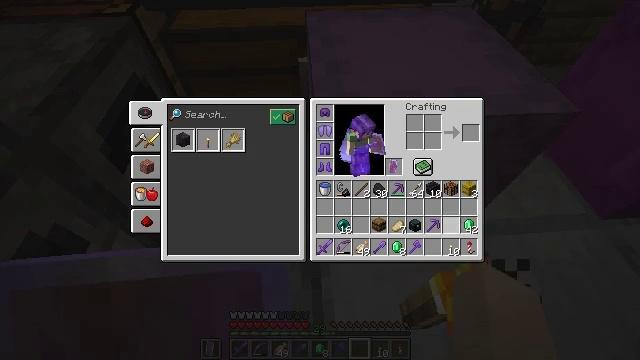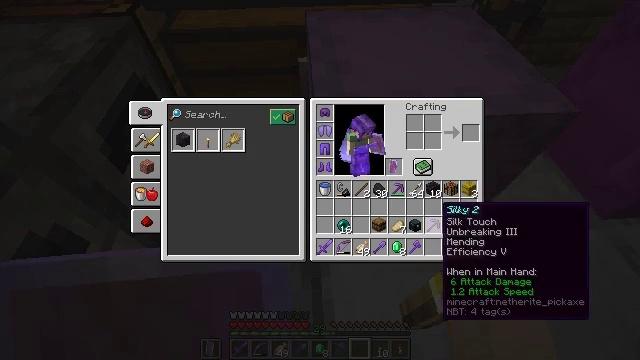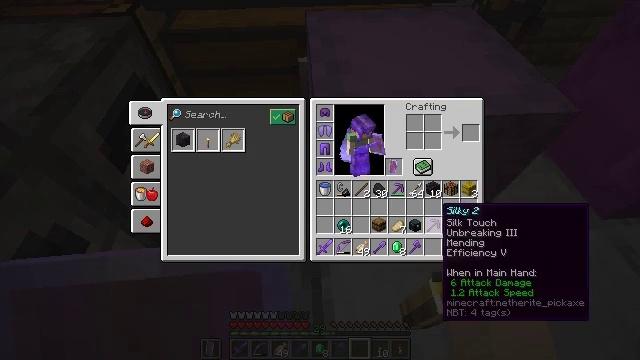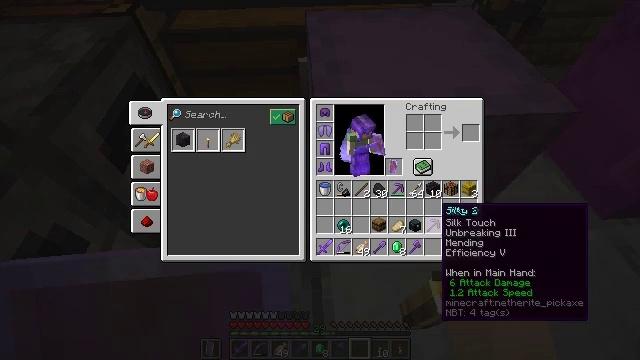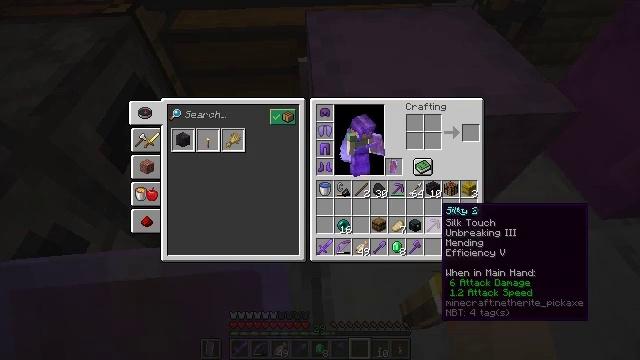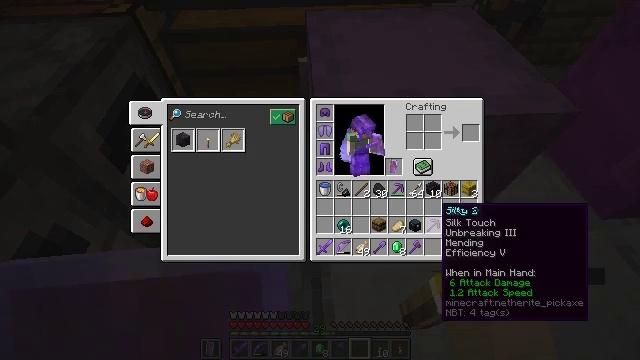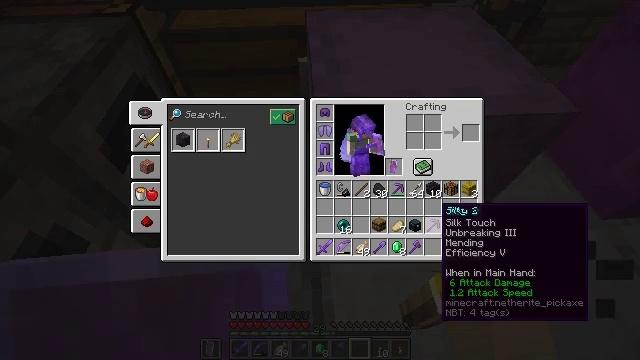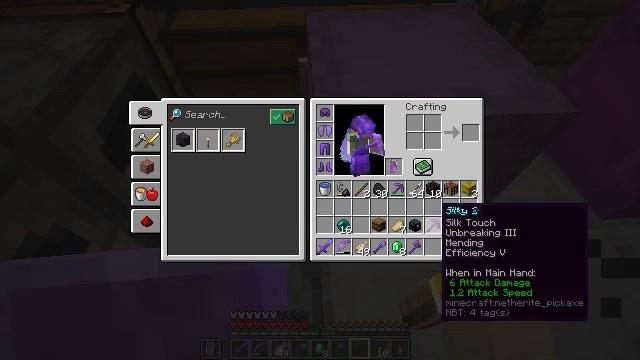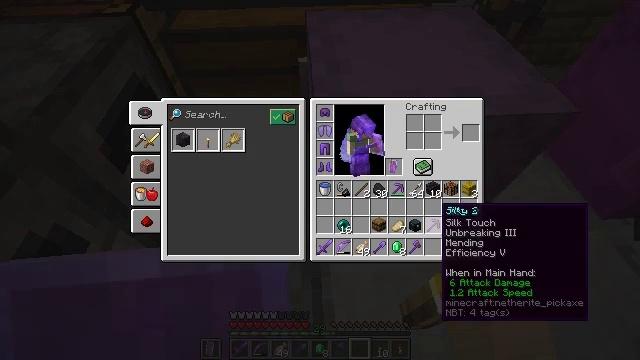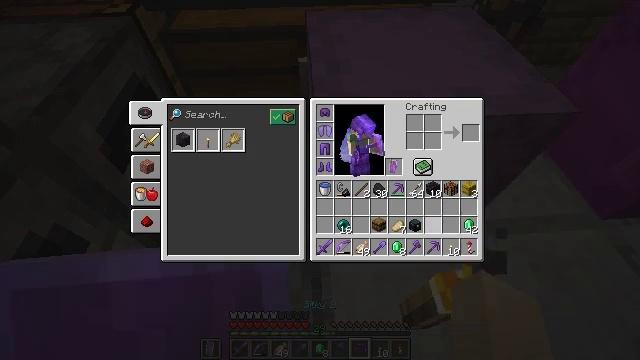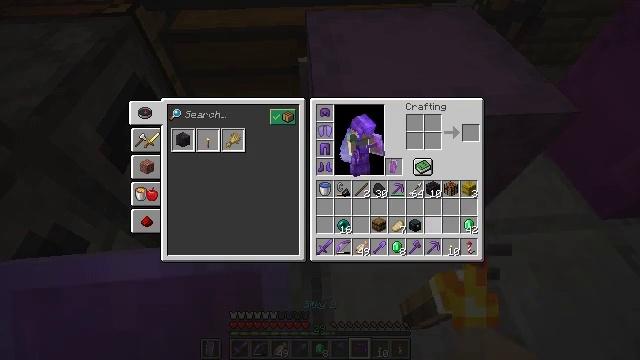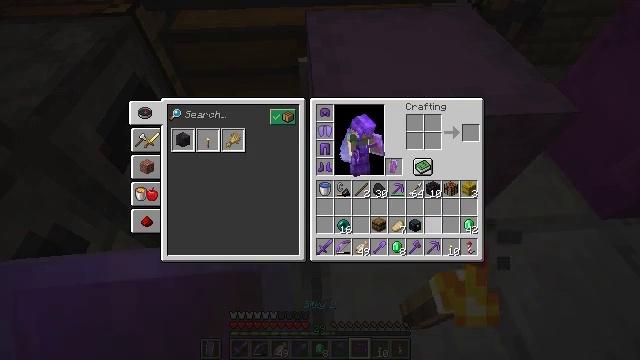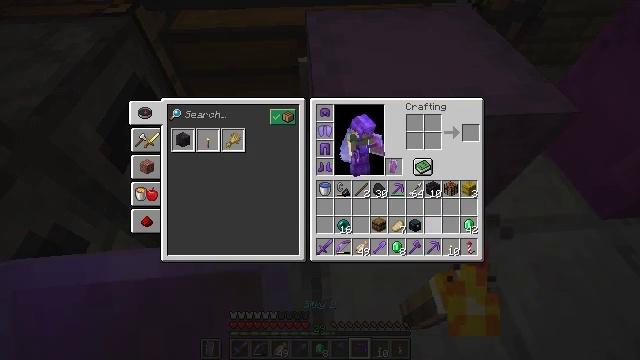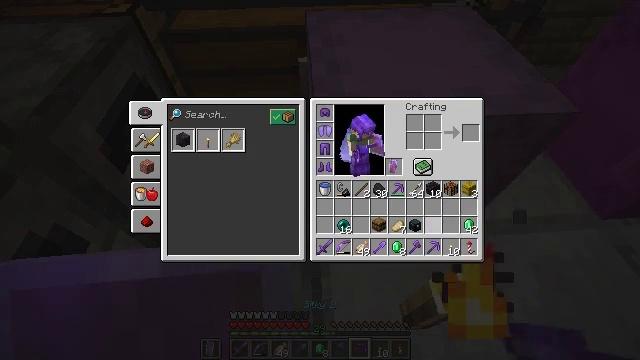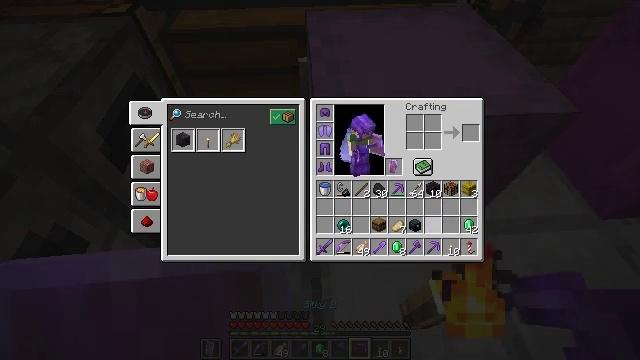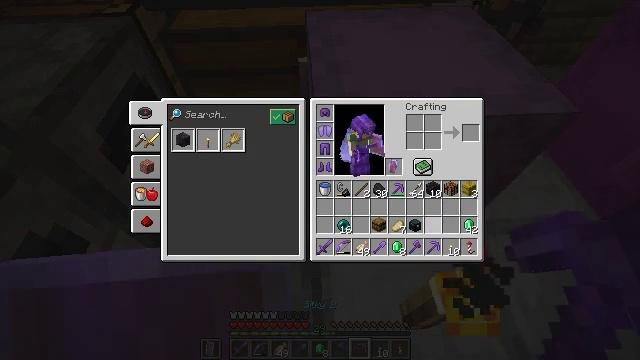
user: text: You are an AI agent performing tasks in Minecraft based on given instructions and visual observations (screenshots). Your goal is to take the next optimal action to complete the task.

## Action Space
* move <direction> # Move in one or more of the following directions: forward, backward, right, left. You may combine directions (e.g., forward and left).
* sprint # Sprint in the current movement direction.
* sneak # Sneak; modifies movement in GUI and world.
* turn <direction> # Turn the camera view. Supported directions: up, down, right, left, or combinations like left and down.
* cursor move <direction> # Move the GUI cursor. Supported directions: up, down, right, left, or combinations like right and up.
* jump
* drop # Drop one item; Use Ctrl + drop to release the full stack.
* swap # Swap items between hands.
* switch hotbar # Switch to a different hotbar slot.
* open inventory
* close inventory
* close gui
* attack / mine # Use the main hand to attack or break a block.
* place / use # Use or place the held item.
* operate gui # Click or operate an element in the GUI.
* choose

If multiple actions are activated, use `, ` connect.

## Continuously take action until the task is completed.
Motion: motion action
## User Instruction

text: Break the shulker box to collect it.
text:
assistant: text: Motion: sneak
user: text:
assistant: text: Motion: sneak
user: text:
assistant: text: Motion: sneak
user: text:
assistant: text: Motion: sneak
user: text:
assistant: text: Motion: sneak
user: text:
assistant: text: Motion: sneak
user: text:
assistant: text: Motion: sneak
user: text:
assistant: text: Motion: sneak
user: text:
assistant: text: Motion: sneak, attack / mine
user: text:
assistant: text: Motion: sneak, attack / mine
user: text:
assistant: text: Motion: sneak, attack / mine
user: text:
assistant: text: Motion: sneak
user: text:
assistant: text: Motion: no_op
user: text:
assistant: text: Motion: no_op
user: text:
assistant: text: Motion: no_op
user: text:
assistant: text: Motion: no_op
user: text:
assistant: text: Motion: no_op
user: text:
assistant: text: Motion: no_op
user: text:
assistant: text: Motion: no_op
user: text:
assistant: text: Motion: turn up
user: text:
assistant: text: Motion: attack / mine
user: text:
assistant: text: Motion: attack / mine
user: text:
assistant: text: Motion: attack / mine
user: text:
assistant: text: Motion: attack / mine
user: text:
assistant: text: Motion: no_op
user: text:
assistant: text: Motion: no_op
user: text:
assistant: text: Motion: no_op